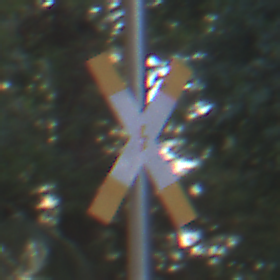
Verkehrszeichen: Andreaskreuz
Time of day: MorningAfternoon
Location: Outdoor (Suburban)
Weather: PartlyCloudy
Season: NotSpecified
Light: Natural